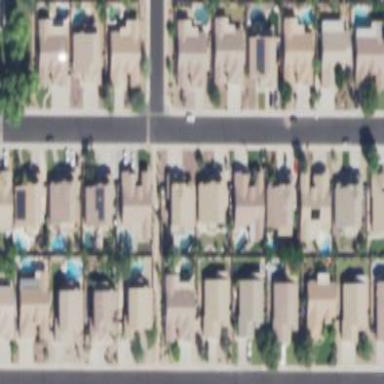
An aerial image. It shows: This residential area consists of single-family homes.